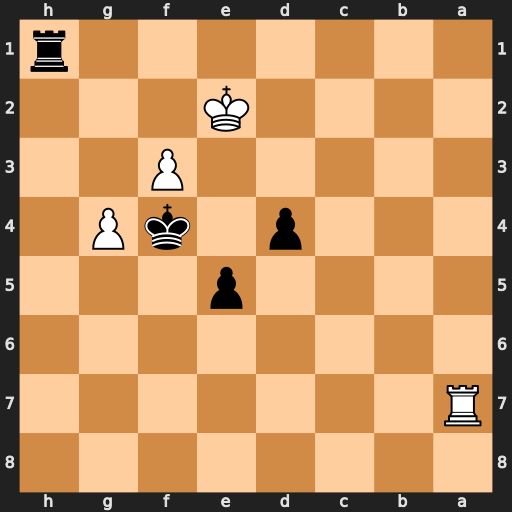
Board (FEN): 8/R7/8/4p3/3p1kP1/5P2/4K3/7r
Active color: b
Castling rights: -
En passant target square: -
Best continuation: Rh2+ Kd3 Kxf3